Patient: sex M, age 42
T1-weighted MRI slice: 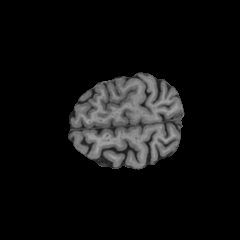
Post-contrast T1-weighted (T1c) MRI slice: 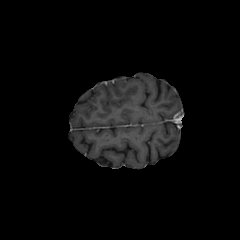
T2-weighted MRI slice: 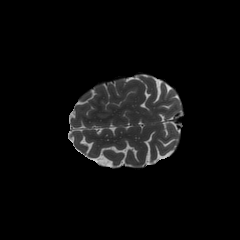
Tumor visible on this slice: no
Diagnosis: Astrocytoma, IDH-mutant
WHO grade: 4